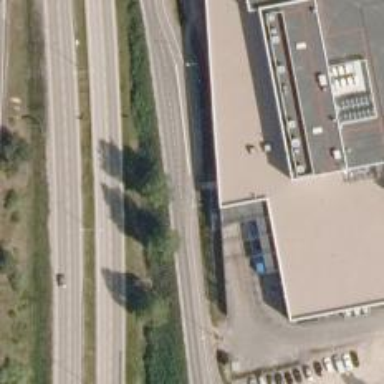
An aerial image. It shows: Asphalt cycleway.